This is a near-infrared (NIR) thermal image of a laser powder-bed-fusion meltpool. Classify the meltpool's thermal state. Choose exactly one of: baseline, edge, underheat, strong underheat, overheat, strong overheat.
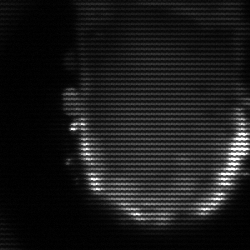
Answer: baseline